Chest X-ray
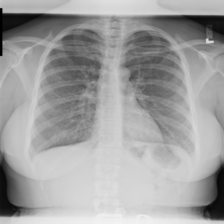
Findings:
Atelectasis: negative
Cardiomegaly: negative
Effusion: negative
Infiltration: negative
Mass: negative
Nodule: negative
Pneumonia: negative
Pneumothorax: negative
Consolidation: negative
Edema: negative
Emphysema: negative
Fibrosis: negative
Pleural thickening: negative
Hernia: negative